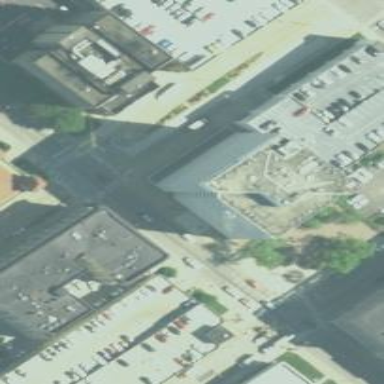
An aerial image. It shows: Building.